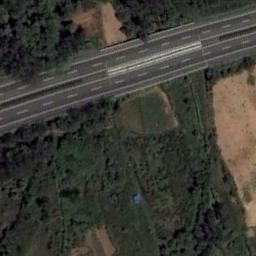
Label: freeway